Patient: sex M, age 72
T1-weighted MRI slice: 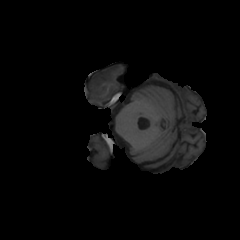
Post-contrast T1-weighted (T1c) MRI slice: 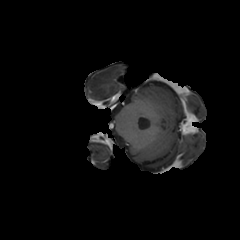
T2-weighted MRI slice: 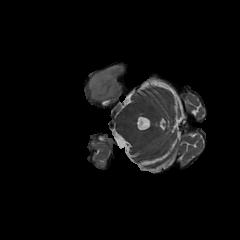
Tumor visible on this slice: yes
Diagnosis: Glioblastoma, IDH-wildtype
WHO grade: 4